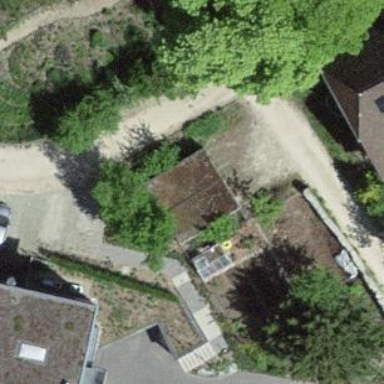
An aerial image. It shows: Garage building.